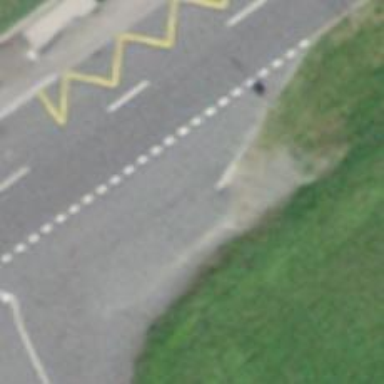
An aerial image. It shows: Bus stop with platform for public transport.